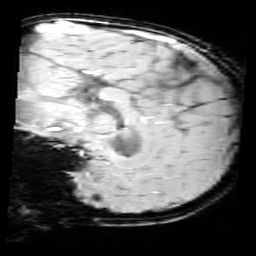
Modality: SWI
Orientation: sagittal
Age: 10
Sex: male
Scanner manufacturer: siemens
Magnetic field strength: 3 T
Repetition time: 0.027 s
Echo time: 0.02 s